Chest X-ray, AP view. Patient: 15 years old, sex M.
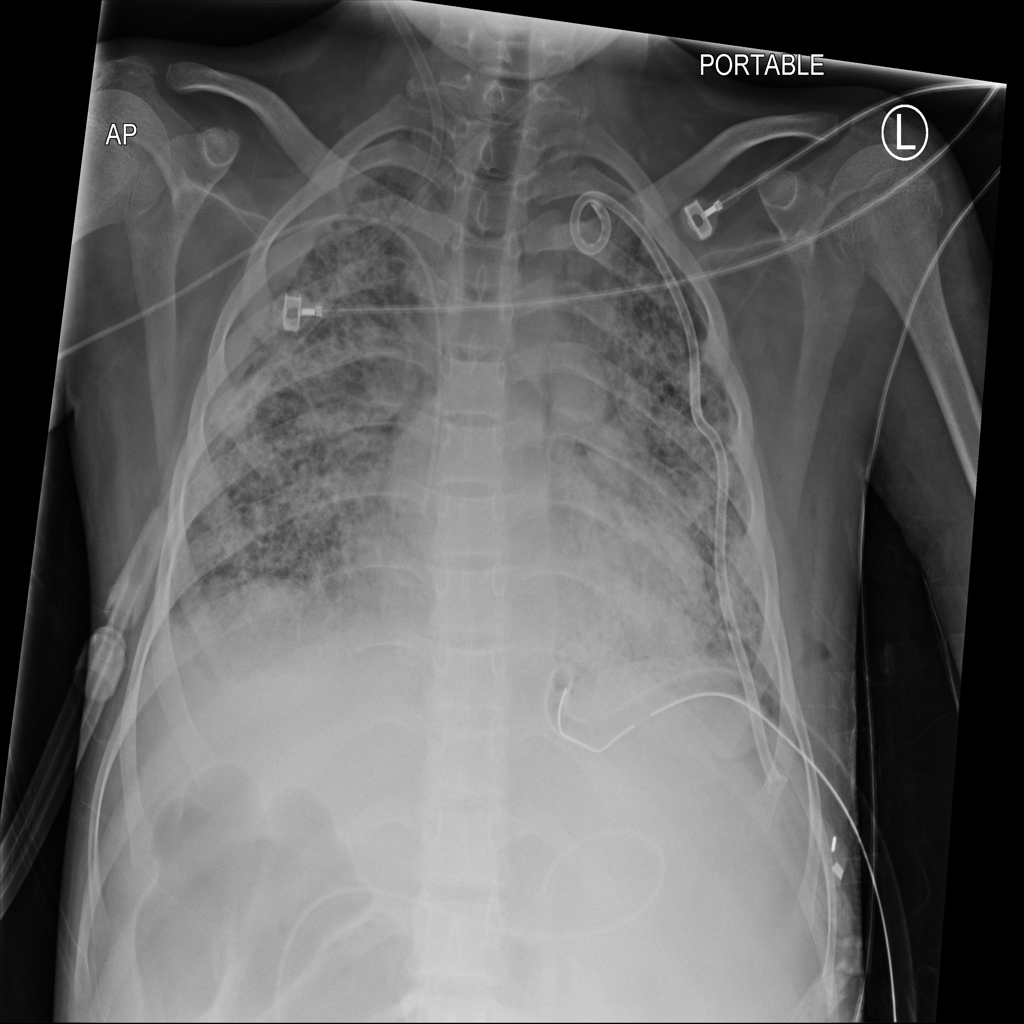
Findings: Infiltration, Pleural_Thickening, Pneumothorax